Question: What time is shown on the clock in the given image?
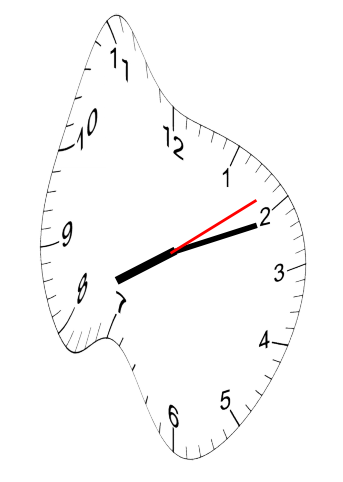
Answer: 08:11:09